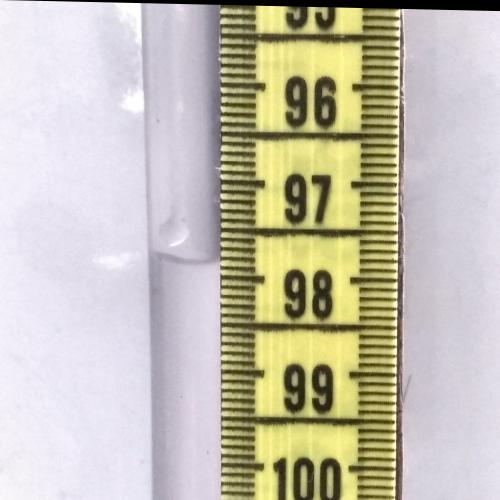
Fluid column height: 97.8 cm